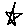
Label: star